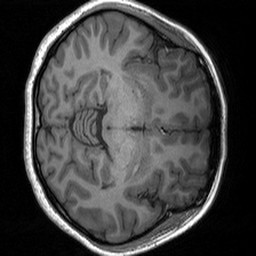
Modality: T1w
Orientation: axial
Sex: male
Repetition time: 1.95 s
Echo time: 0.026 s